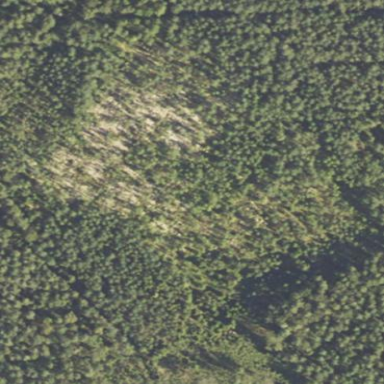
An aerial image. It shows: Forest with needle-leaved trees.